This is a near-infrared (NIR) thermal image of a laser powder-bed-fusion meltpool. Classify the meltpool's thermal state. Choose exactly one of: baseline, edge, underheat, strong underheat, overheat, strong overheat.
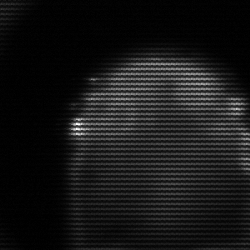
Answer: edge